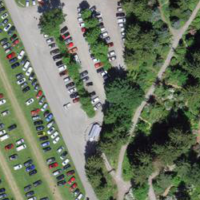
EUNIS habitat code: 52
Species observed at this site:
Tyto alba
Allium ursinum
Poecile palustris
Corvus corone
Phylloscopus collybita
Euonymus europaeus
Milvus milvus
Lamium galeobdolon
Strix aluco